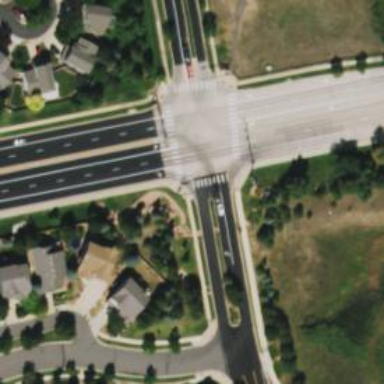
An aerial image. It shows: Marked road crossing.